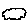
Label: cloud